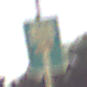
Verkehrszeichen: SackgasseRadverkehrDurchlaessig
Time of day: Night
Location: Outdoor (Suburban)
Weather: Clear
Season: NotSpecified
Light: Artificial